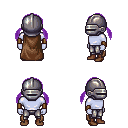
a pixel art fantasy rpg character, male body template, dark elf, purple skin, brown cape, metal pants, purple twin-tailed hairstyle, metal helm, leather bracers, brown shoes, four views (front, back, left, right), 2x2 character sprite sheet, small pixel art, hard edges, no anti-aliasing